Field crop: maize
Growth stage: 2
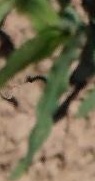
Species: maize